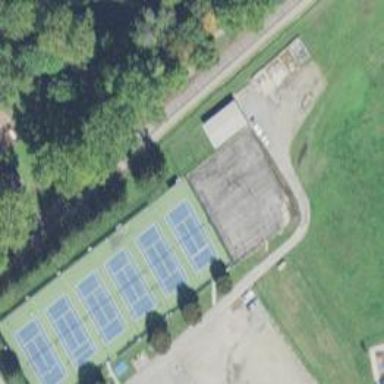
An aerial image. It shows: Tennis court on pitch.